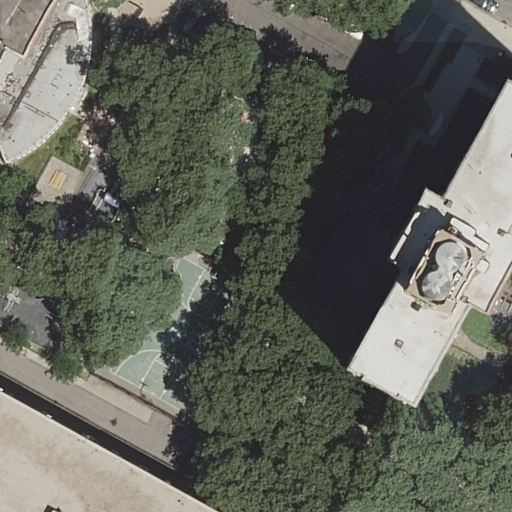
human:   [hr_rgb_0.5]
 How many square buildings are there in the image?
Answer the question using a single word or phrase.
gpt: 0

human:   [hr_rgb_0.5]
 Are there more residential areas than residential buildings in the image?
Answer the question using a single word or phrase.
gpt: no

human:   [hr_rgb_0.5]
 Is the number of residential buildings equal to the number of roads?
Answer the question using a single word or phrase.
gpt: no

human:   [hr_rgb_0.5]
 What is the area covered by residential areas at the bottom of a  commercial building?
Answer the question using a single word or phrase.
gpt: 0m2

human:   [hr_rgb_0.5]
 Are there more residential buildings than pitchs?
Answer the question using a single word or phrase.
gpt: yes

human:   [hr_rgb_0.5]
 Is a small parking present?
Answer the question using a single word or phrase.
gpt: no

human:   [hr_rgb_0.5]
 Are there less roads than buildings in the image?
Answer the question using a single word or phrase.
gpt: no

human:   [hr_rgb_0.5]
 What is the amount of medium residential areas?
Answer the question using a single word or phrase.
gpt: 1

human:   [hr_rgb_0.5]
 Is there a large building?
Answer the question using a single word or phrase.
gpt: no

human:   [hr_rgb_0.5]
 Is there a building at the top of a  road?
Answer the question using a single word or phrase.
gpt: yes

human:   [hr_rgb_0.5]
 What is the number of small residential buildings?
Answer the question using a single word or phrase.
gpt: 0

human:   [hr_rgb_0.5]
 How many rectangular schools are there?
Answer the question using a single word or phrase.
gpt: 0

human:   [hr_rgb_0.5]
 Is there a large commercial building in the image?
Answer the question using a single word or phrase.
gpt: no

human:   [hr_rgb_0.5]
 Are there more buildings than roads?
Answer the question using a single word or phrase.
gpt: no

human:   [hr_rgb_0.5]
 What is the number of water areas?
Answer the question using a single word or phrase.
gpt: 0

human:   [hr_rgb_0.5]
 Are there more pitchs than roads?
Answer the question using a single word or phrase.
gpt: no

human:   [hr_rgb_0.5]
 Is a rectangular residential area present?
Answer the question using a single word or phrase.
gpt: yes

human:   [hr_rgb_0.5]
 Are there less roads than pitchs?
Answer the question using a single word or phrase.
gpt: no

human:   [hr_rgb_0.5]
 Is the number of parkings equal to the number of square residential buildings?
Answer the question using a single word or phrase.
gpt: no

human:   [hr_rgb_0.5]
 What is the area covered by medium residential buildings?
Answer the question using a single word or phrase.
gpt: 708m2

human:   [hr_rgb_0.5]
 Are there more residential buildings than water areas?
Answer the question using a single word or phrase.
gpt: yes

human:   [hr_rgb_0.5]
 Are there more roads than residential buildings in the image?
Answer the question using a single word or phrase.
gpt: yes

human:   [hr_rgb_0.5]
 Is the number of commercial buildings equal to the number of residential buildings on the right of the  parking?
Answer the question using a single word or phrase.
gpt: no

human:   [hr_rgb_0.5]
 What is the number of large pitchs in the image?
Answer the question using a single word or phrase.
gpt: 1

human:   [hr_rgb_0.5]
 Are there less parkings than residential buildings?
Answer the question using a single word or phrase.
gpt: yes

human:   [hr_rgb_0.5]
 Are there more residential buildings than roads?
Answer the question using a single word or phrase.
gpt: no

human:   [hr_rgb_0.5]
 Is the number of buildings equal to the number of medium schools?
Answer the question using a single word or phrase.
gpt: no

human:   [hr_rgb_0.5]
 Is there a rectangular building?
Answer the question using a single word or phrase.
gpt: no

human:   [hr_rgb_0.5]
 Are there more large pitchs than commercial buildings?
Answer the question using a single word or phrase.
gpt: yes

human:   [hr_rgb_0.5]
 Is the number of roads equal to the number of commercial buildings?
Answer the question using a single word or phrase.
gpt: no

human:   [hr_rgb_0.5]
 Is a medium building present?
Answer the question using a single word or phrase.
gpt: yes

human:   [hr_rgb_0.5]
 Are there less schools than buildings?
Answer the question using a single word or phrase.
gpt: yes

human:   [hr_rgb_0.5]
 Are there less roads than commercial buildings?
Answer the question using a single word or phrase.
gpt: no

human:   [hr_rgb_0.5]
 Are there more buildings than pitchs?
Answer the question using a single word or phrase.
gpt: yes

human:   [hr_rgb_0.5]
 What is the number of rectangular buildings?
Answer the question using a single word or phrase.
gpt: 0

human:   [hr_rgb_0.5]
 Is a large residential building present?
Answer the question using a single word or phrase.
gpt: no